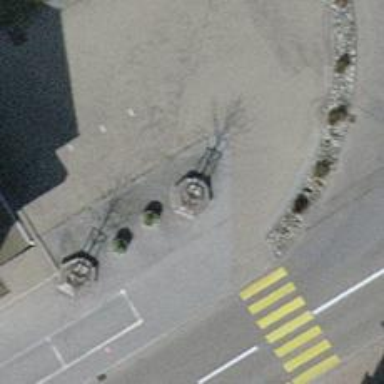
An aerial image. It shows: Bench.